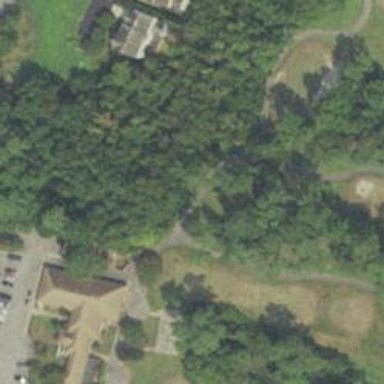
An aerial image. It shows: Path for golf carts.